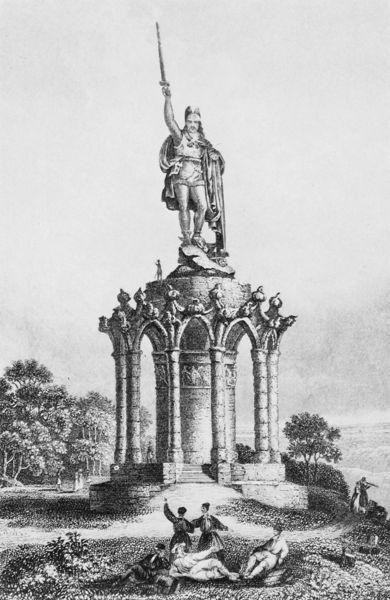
Titel: Idealansicht des Hermannsdenkmals
Künstler: Karl Schlickum
Schlagwörter: baum, gemälde, himmel, kämpfer, mann, umhang, bäume, landschaft, menschen, männer, schwarz, säule, säulen, weiss, zeichnung, park, weg, wiese, leute, ornament, stein, natur, boden, figur, mantel, personen, krone, wald, skulptur, statue, dunst, grafik, rast, könig, spielen, ornamente, liegend, umgang, denkmal, druck, radierung, stich, schwert, soldat, helm, entwurf, rüstung, sieg, antik, krieger, erhoben, tempel, monopteros, pavillion, athene, artemis, hermann, krne, hermannsdenkmal, teuteburger wald